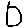
Label: hexagon